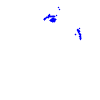
Particle: pion